Question:
As described in the image, I got a 'parent-Children relation' and since the 'ParentID' not accepting null values (and I can't change to nullabel due to some restriction in the UI I have), how can I remove an existence relation between ReportDataSources in order to change the parent for them (here i want to set the parentId for one of them = 0) how could i do that since 'i cant change the ParentID directly' and setting 'Parent = null' is not valid
'''
public void SetReportDataSourceAsMaster(ReportDataSource reportDataSource)
{
//Reset Master
this.ReportDataSources.ToList().ForEach(rds => rds.IsMaster = false);
//Set Master
reportDataSource.IsMaster = true;
//Set Parent ID for the rest of the Reports data sources
this.ReportDataSources.Where(rds => rds.ID != reportDataSource.ID).ToList().ForEach(rds =>
{
//Change Parent ID
rds.Parent = reportDataSource;
//Remove filttering data
rds.FilteringDataMembers.Clear();
//Remove Grouping Data
rds.GroupingDataMembers.Clear();
});
//Delete parent HERE THE EXCEPTION THROWN AFTER CALLING SUBMITCHANGES()
reportDataSource.Parent = null;
}
'''
Exception thrown after calling 'SubmitChanges()':
> An attempt was made to remove a relationship between a ReportDataSource and a ReportDataSource. However, one of the relationship's foreign keys (ReportDataSource.ParentID) cannot be set to null.
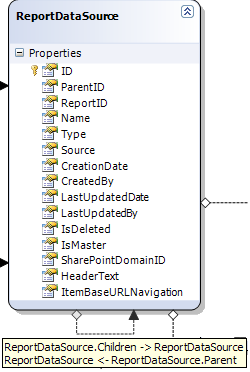
Answer: Can't you make your root element be its own parent? You would have to check it each time you want to recursively find an element ancestor (to avoid unending loops), but I think it would work fine for you.